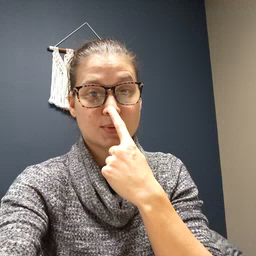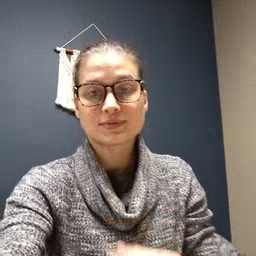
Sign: nose